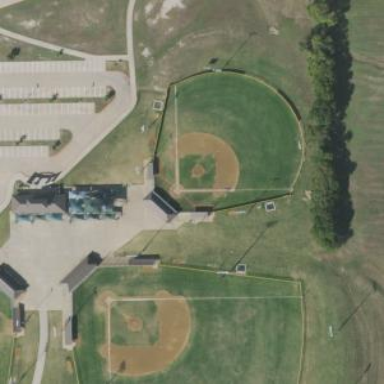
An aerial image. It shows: Baseball pitch for leisure and sports activities.